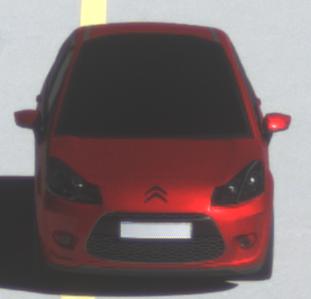
Make: Citroen
Model: C3 1.1
Detailed model: C3 (II)
Model produced from: 2010/01
Model produced until: 2012/03
Doors: 5
Color: red
Road condition: dry road
Daytime: morning or afternoon
Contrast: high contrast